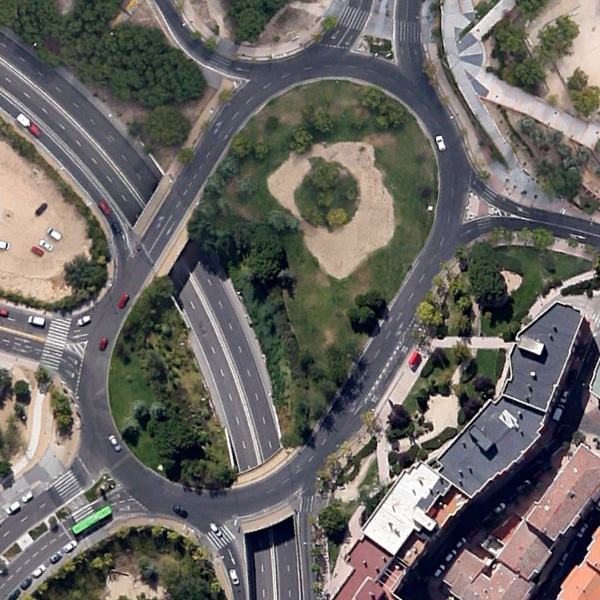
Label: Viaduct